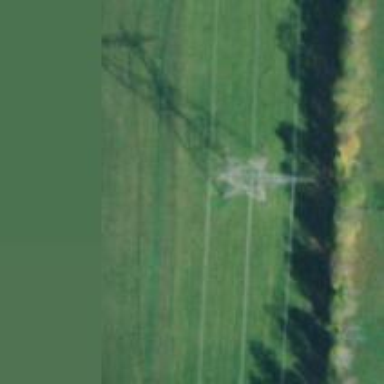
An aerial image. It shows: Lattice structure tower used for power transmission.